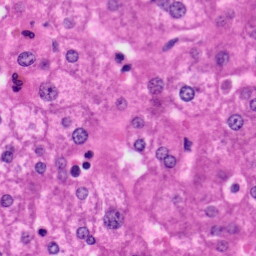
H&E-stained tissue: Liver